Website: home-depot
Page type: customer-info-address
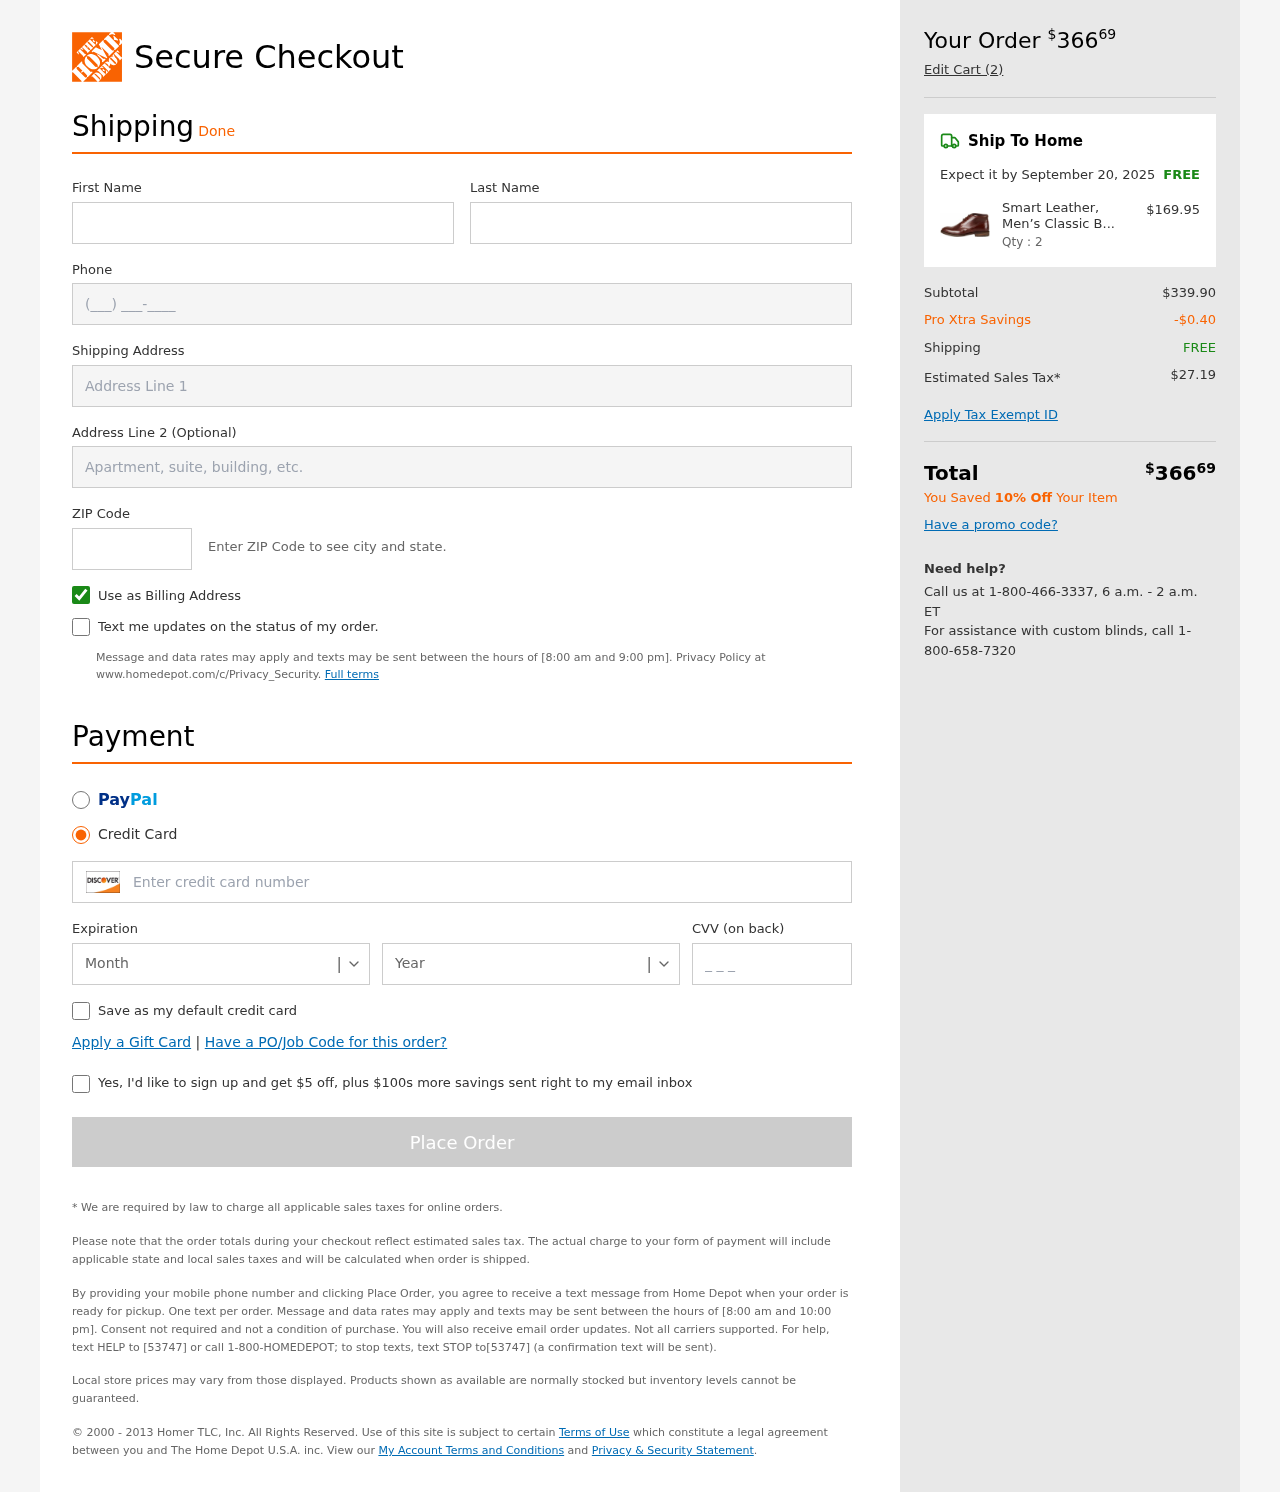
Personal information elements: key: PII_CARD_CVV
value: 853
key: PII_CARD_EXPIRY_MONTH
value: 04
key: PII_CARD_EXPIRY_YEAR
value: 29
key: PII_CARD_NUMBER
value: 6011 5774 2510 4396
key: PII_FIRSTNAME
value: Cheryl
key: PII_LASTNAME
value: Rhodes
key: PII_PHONE
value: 7079404040
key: PII_POSTCODE
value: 97320
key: PII_STREET
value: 61082 Wheeler Shoals
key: PII_STREET2
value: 26223 Rebecca Stream
Product elements: key: PRODUCT1_NAME
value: Smart Leather, Men’s Classic Boots
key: PRODUCT1_PRICE
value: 169.95
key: PRODUCT1_QUANTITY
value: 2
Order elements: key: ORDER_TOTAL
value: $36669
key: ORDER_NUM_ITEMS
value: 2
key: ORDER_DELIVERY_DATE
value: September 20, 2025
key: ORDER_SHIPPING_COST
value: FREE
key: ORDER_SUBTOTAL
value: $339.90
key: ORDER_DISCOUNT
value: -$0.40
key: ORDER_SHIPPING_COST2
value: FREE
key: ORDER_TAX
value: $27.19
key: ORDER_TOTAL2
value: $36669
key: ORDER_SAVINGS_MESSAGE
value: You Saved 10% Off Your Item